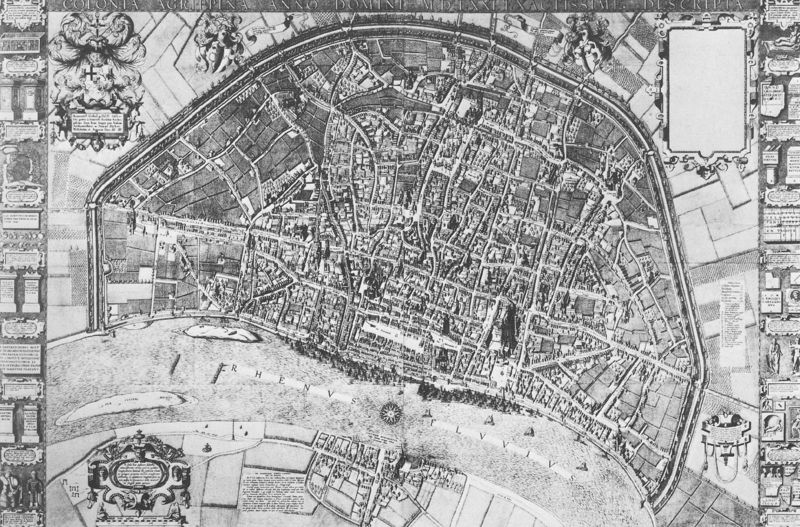
Titel: Ansicht aus der Vogelschau (Köln)
Künstler: Arnold Mercator
Institution: Köln, Graphische Sammlung der Kreissparkasse
Schlagwörter: fluss, stadt, grau, felder, insel, schrift, kartusche, straßen, antike, gassen, druck, schwarzweiss, stich, rom, wappen, mittelalter, graben, stadtmauer, plan, legende, rhein, stadtplan, köln, colonia, cologne, cardium, decumanus